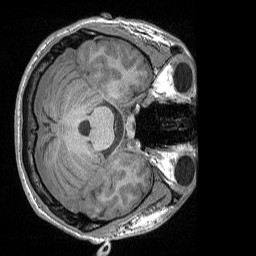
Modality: T1w
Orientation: axial
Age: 21
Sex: male
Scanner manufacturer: siemens
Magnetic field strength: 3 T
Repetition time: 1.56 s
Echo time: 0.00207 s